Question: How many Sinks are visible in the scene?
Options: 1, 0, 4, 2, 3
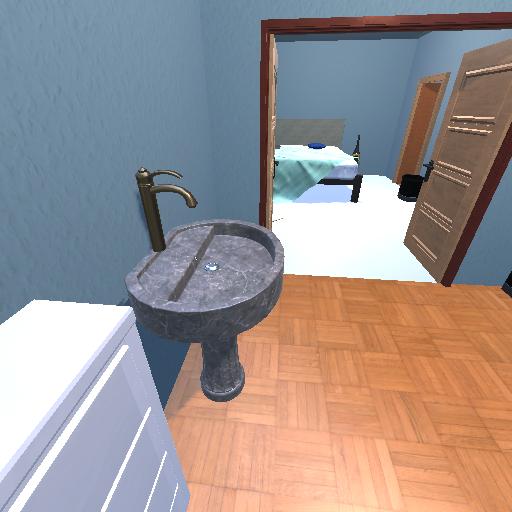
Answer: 1